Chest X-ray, PA view. Patient: 48 years old, sex F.
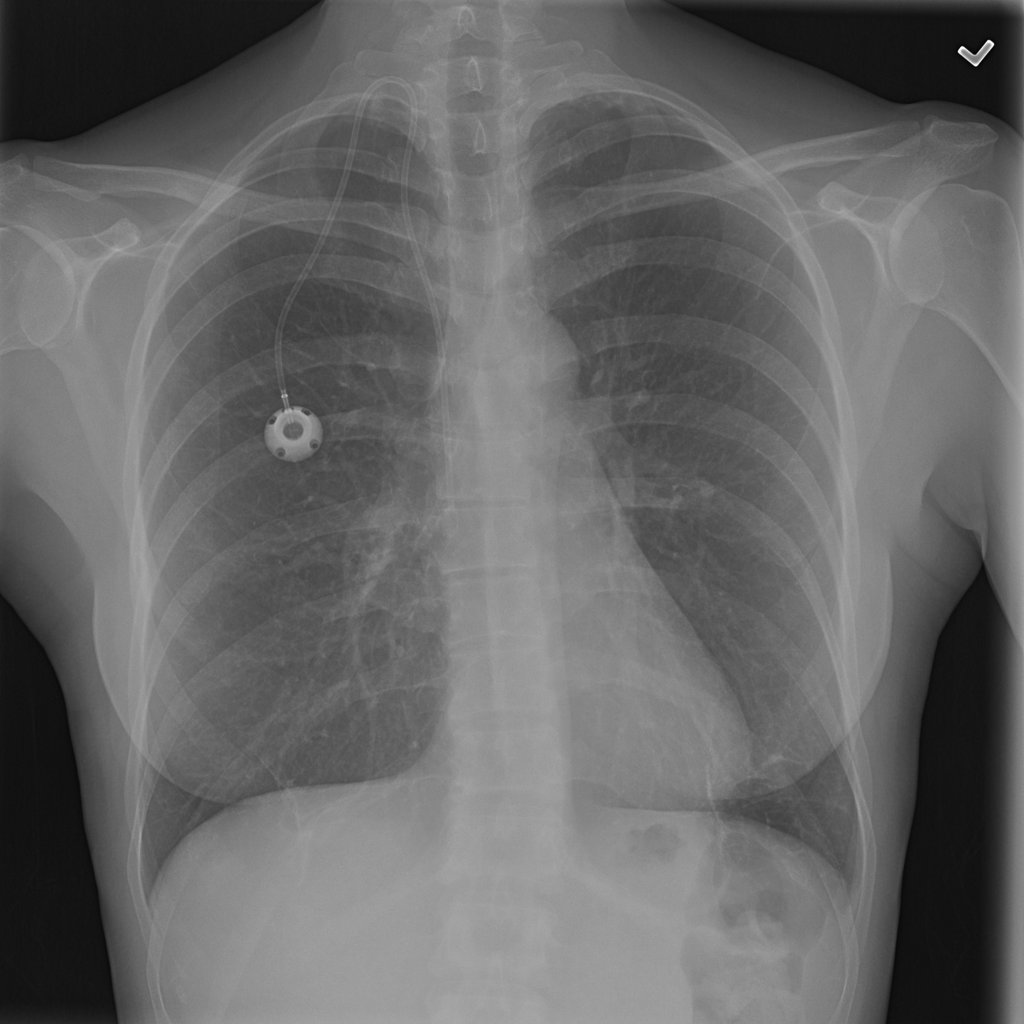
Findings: No Finding